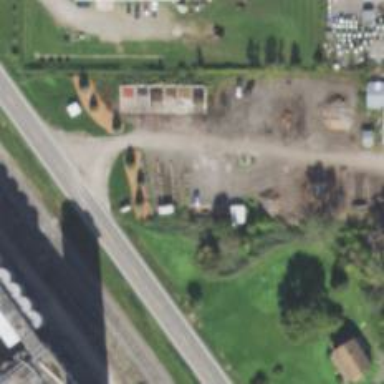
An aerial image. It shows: Sawmill crafting area.